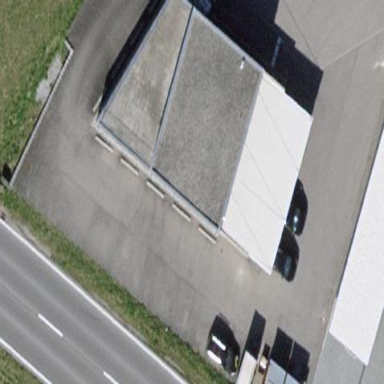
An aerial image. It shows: Commercial building.